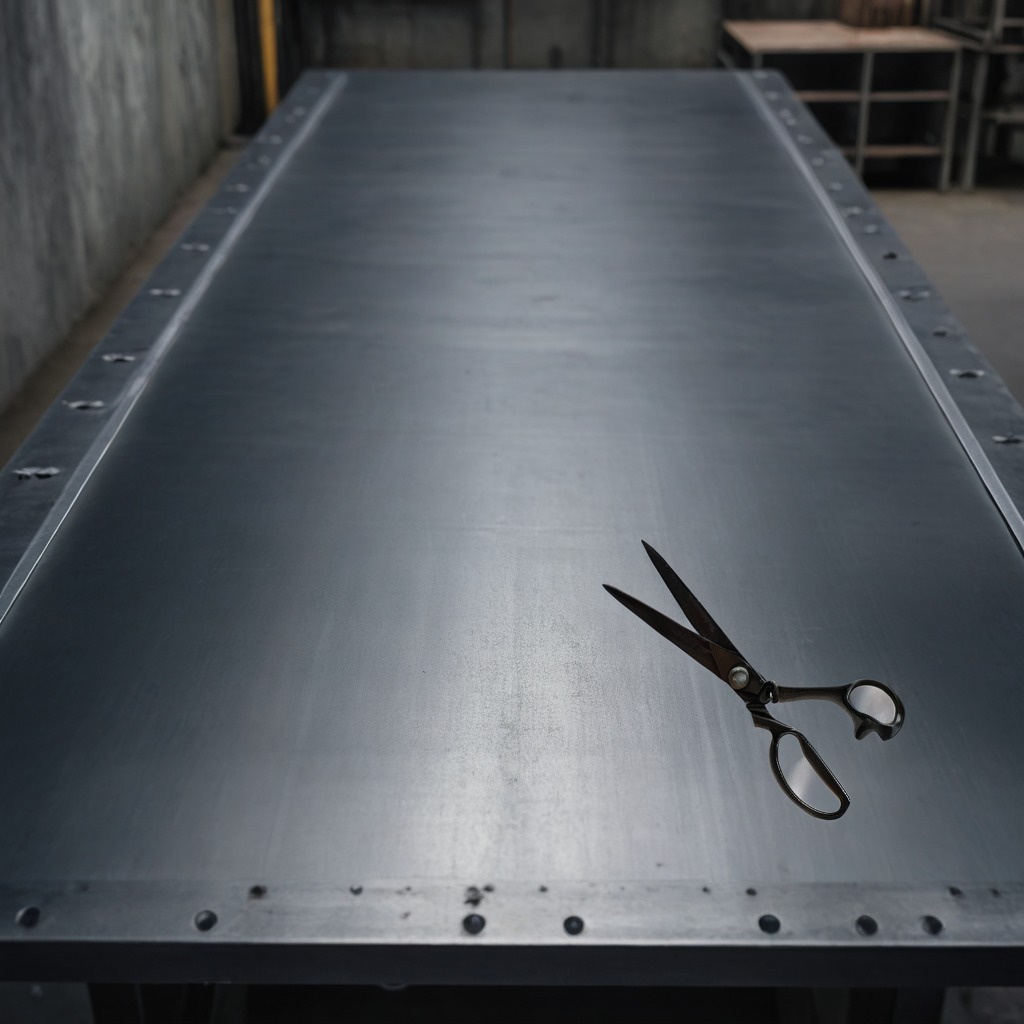
A scissor is lying on the cold steel table in a mining workshop.